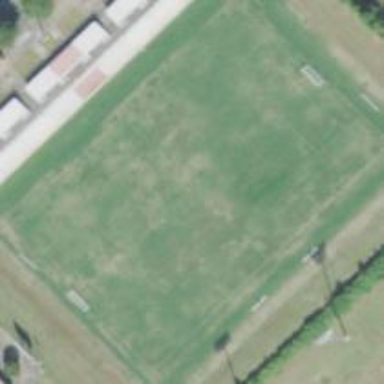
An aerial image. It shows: Soccer pitch with grass surface for leisure land.